Interaction volume radius: 10 \u00c5
Interaction volume height: 20 \u00c5
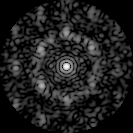
Disorder parameter: 0.6569